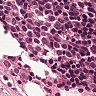
Metastatic tissue present: no